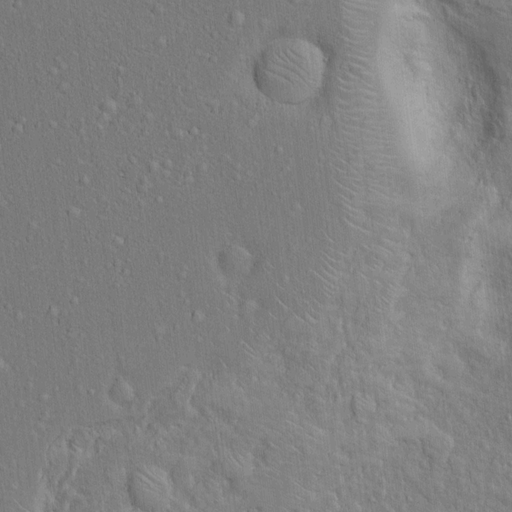
Objects detected: cone